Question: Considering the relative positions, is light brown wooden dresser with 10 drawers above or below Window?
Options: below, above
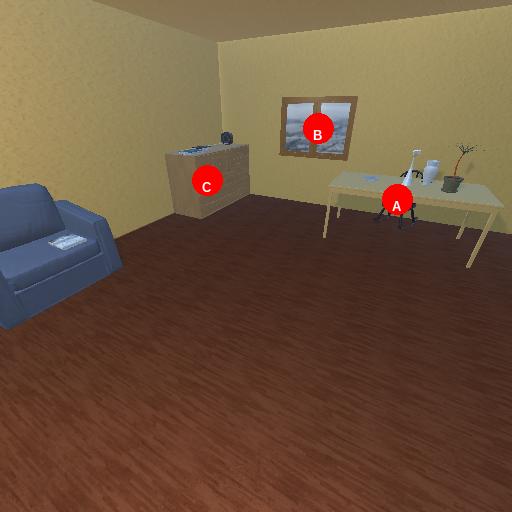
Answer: below